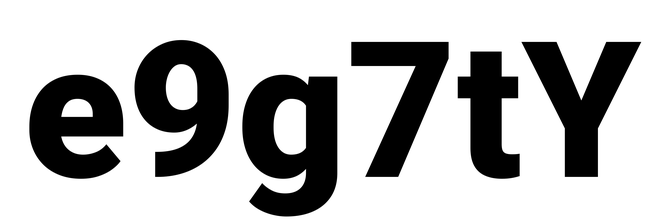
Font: Roboto_Black